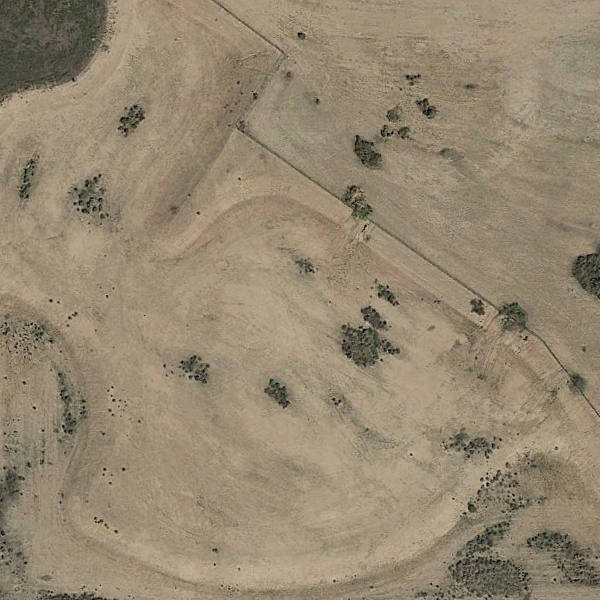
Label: BareLand